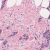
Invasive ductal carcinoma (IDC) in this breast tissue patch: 1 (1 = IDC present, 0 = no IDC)